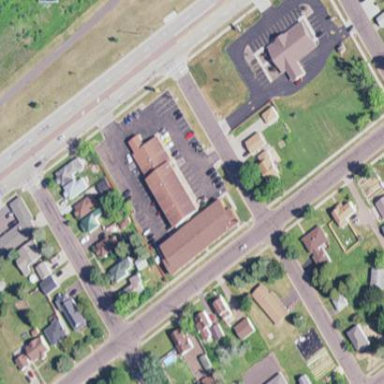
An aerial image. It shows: Motel building.